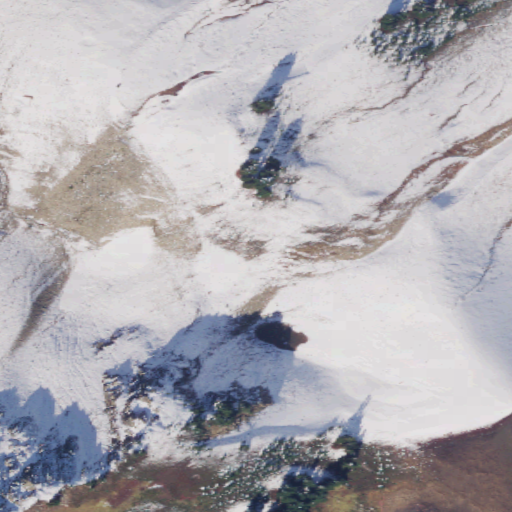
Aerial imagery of mountain in Washington named White Chuck Cinder Cone containing barren land, shrub, evergreen forest, grassland, and snow